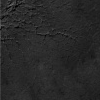
Atmospheric dust classification: not_dusty